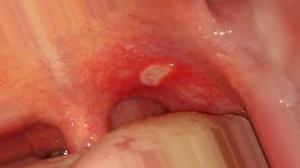
Condition: Mouth Ulcer